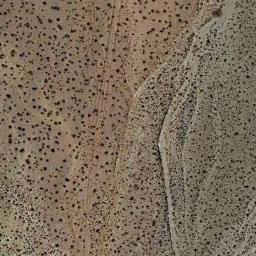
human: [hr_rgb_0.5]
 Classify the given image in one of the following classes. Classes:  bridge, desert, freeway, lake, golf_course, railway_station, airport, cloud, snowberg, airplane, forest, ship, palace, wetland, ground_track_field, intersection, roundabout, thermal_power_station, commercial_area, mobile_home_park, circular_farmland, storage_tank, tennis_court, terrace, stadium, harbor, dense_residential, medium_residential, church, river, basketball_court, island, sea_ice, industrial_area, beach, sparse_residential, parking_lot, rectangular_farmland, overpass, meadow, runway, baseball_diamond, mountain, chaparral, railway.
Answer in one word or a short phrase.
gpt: chaparral